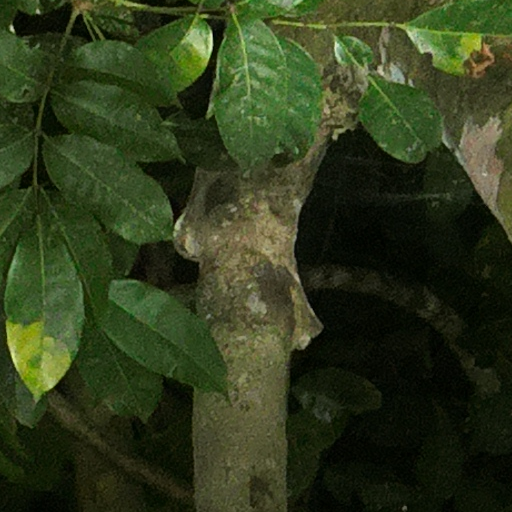
Species: Protium stevensonii
GBIF accepted scientific name: Tetragastris panamensis
Crown area (m\u00b2): 118.779